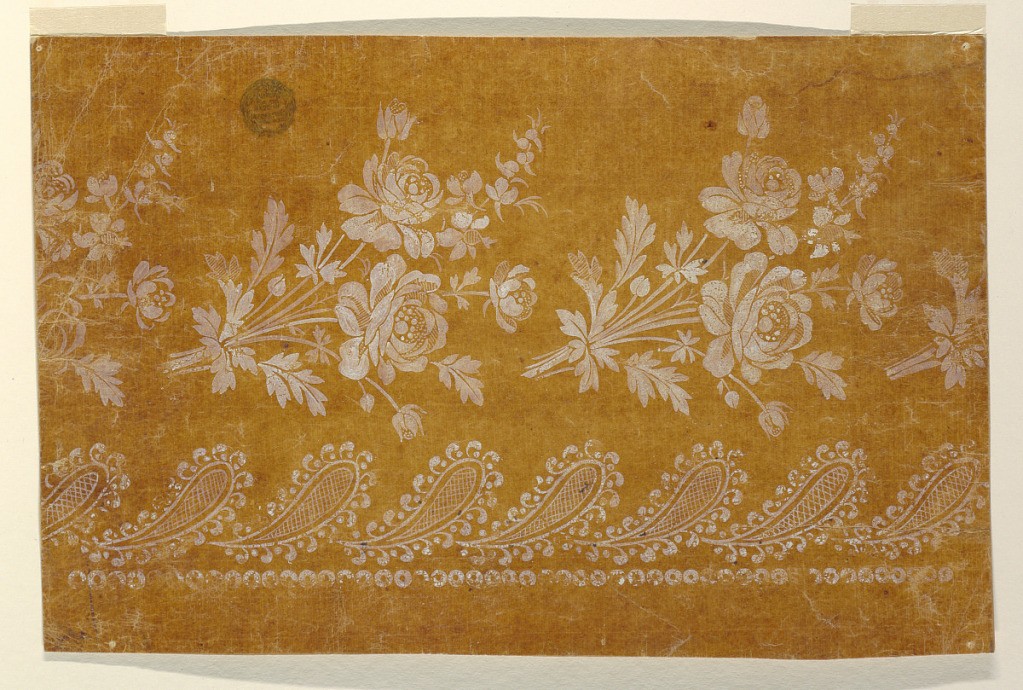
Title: Design for an Embroidered or Woven Horizontal Border of the "Fabrique de St. Ruf"
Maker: Fabrique de Saint Ruf, Lyon, France
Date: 1805–1815
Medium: Brush and white gouache on glazed tracing paper
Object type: Drawing
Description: A flower bunch containing some roses is obliquely disposed over a row of lacy leaves and a row of pierced beads. More than two repeats are shown.